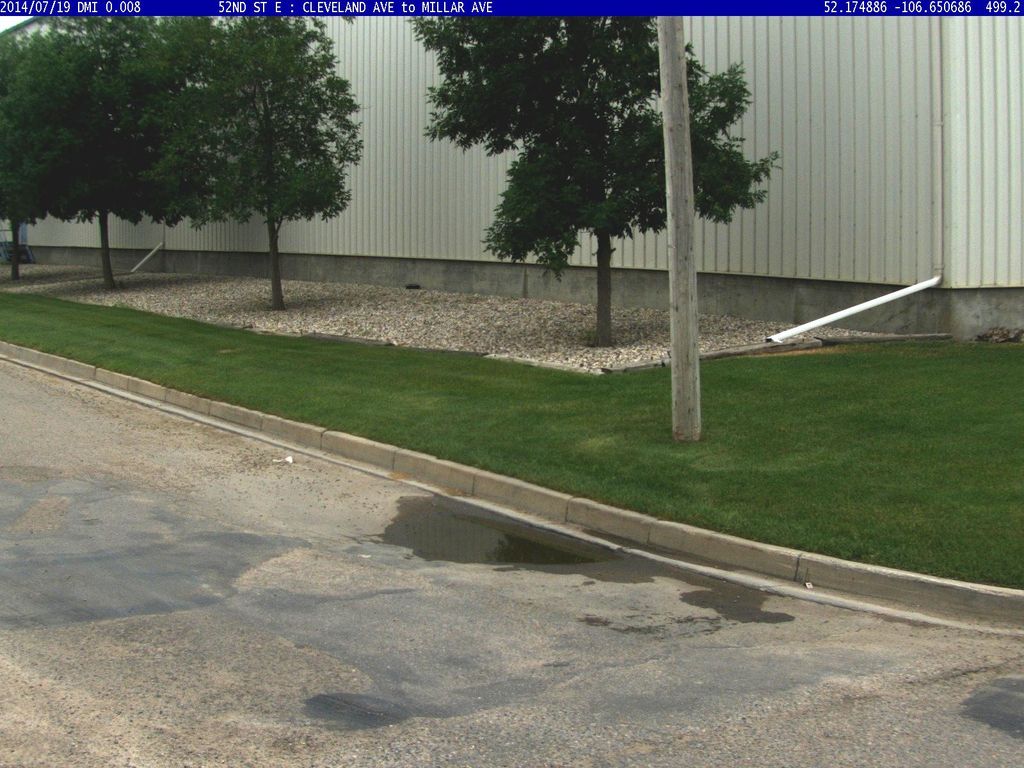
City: saskatoon